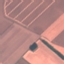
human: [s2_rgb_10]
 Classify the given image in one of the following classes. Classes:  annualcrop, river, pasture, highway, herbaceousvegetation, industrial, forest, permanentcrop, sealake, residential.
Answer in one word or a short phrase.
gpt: AnnualCrop